CT reconstruction: convct
Segmentation target: spine
Patient: F, age 72
ISS stage: Stage 3
Metal implant: no
Axial slice:
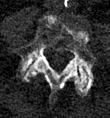
Sagittal slice:
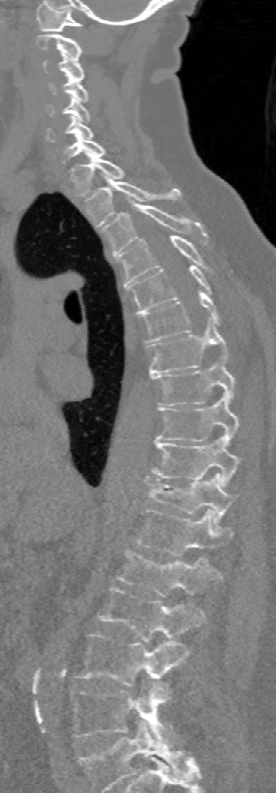